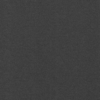
Label: dusty